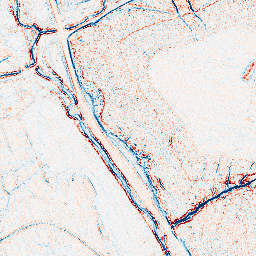
Category: edge_preserving
Decomposition family: bilateral
Decomposition parameters: d: 5
sigma_color: 75
sigma_space: 100
Upsampling method: quintic
Upsampling parameters: scale: 2
Upsampling scale: 2